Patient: sex M, age 72
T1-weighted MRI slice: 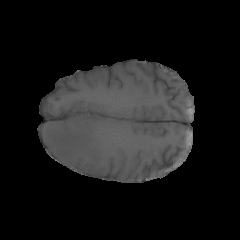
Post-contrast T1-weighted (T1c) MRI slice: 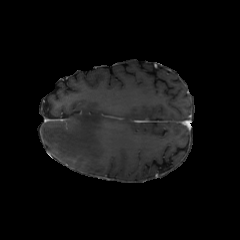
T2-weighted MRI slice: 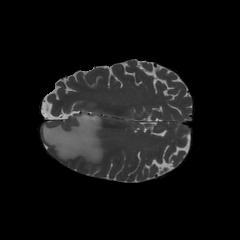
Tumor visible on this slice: yes
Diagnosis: Glioblastoma, IDH-wildtype
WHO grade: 4